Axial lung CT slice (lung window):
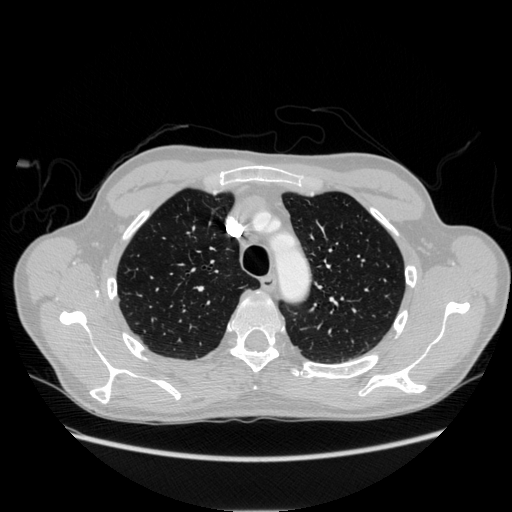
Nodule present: no